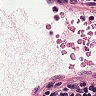
Metastatic tissue present: no